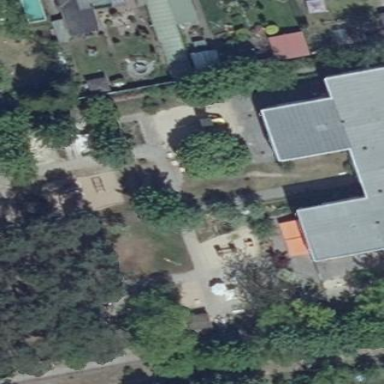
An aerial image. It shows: Kindergarten.